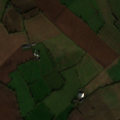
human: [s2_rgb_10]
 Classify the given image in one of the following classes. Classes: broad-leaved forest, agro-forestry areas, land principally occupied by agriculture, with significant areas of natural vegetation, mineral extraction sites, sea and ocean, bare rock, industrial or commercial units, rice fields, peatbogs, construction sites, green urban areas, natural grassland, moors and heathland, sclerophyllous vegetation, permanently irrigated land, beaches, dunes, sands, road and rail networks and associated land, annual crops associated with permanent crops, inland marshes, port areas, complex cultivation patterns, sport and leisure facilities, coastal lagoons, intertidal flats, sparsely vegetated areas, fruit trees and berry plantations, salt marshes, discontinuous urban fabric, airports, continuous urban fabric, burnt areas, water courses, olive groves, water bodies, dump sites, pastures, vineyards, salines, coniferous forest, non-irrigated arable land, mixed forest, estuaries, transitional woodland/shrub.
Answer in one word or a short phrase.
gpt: non-irrigated arable land, pastures